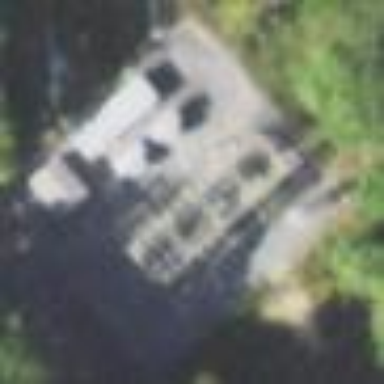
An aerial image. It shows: Power substation.